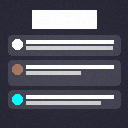
Screen state: on